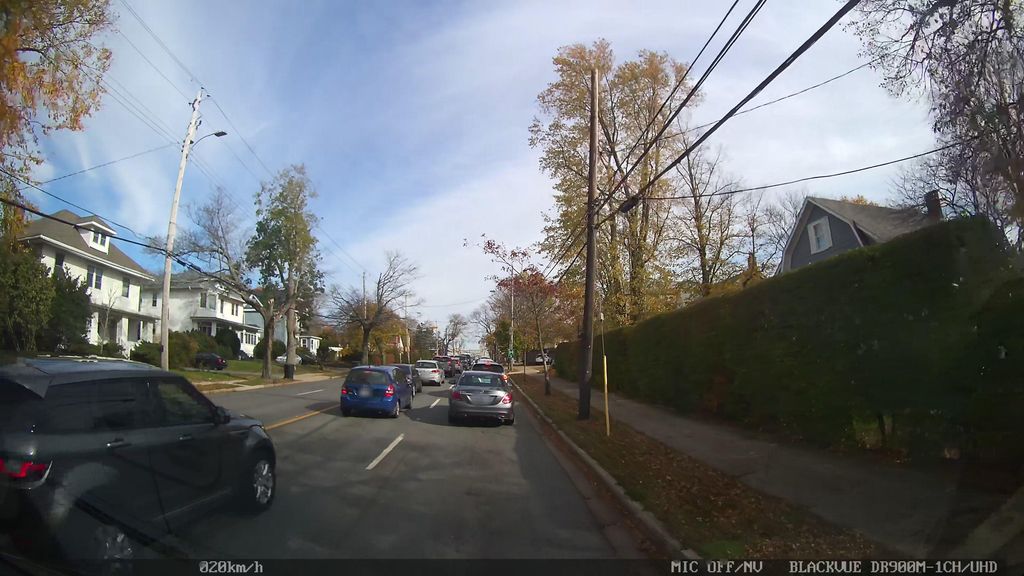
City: halifax